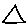
Label: triangle